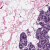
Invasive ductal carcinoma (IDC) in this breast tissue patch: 0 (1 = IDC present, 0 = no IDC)